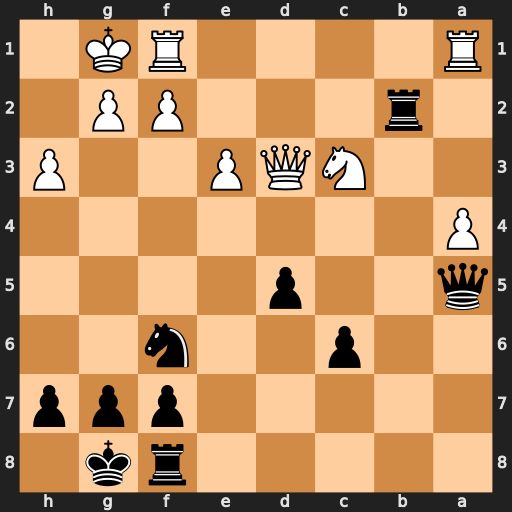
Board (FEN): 5rk1/5ppp/2p2n2/q2p4/P7/2NQP2P/1r3PP1/R4RK1
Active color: b
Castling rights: -
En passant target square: -
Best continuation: Rb3 Rfc1 Ne4